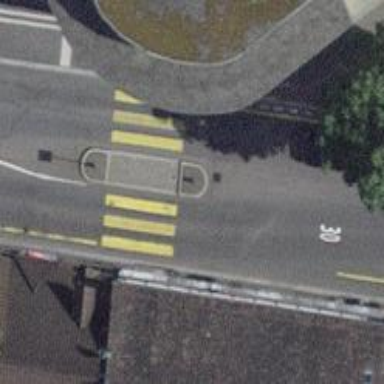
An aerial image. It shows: Uncontrolled footway crossing with markings.